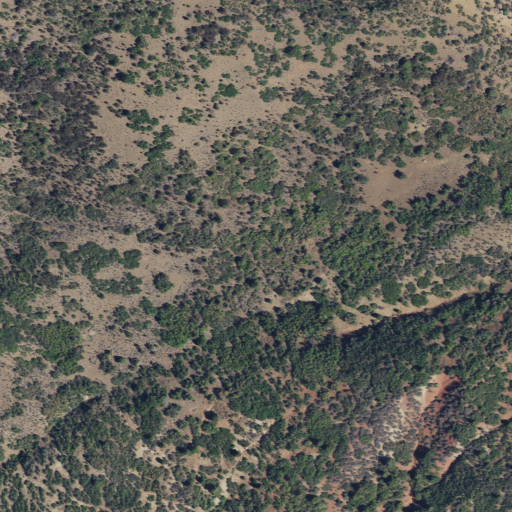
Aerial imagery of ridge(s) in Utah named Middle Ridge containing shrub, evergreen forest, deciduous forest, and mixed forest